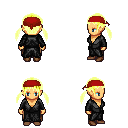
a pixel art fantasy rpg character, female body template, human, tanned skin, gray robe, robe skirt, gold twin-tailed hairstyle, red bandana, brown shoes, four views (front, back, left, right), 2x2 character sprite sheet, small pixel art, hard edges, no anti-aliasing